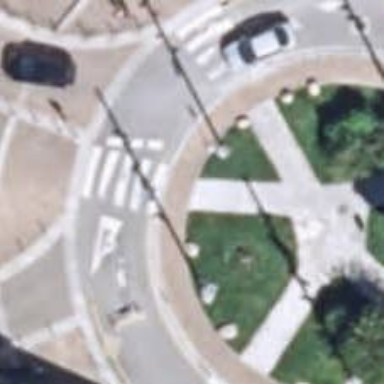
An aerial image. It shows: Footway made of paving stones.